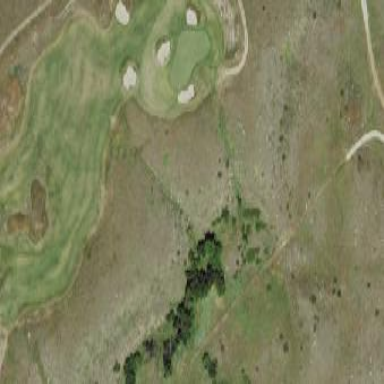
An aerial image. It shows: Golf fairway in the image.